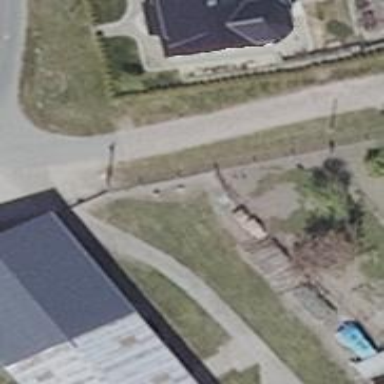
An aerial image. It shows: Alleyway designated as service road.